Question: I have made a table with two types of custom cells using interface builder:

Everything works fine, except lower cell's height is same as cell above it. It has everything i put - UIImageView etc...
So I was thinking if it is not possible to change cell height when table style is grouped?
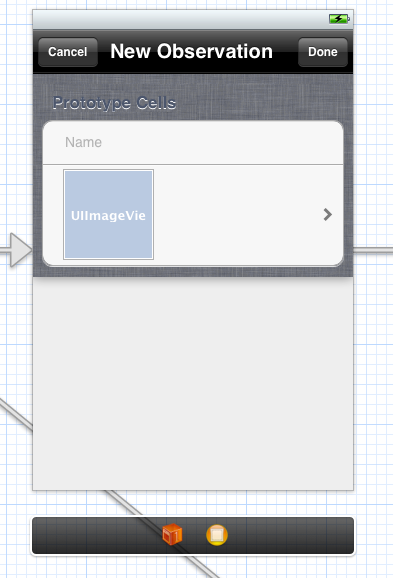
Answer: '''
- (CGFloat)tableView:(UITableView *)tableView heightForRowAtIndexPath:(NSIndexPath *)indexPath{
if (indexPath.row == 1) {
return 100;
}
return 44;
}
'''